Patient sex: M
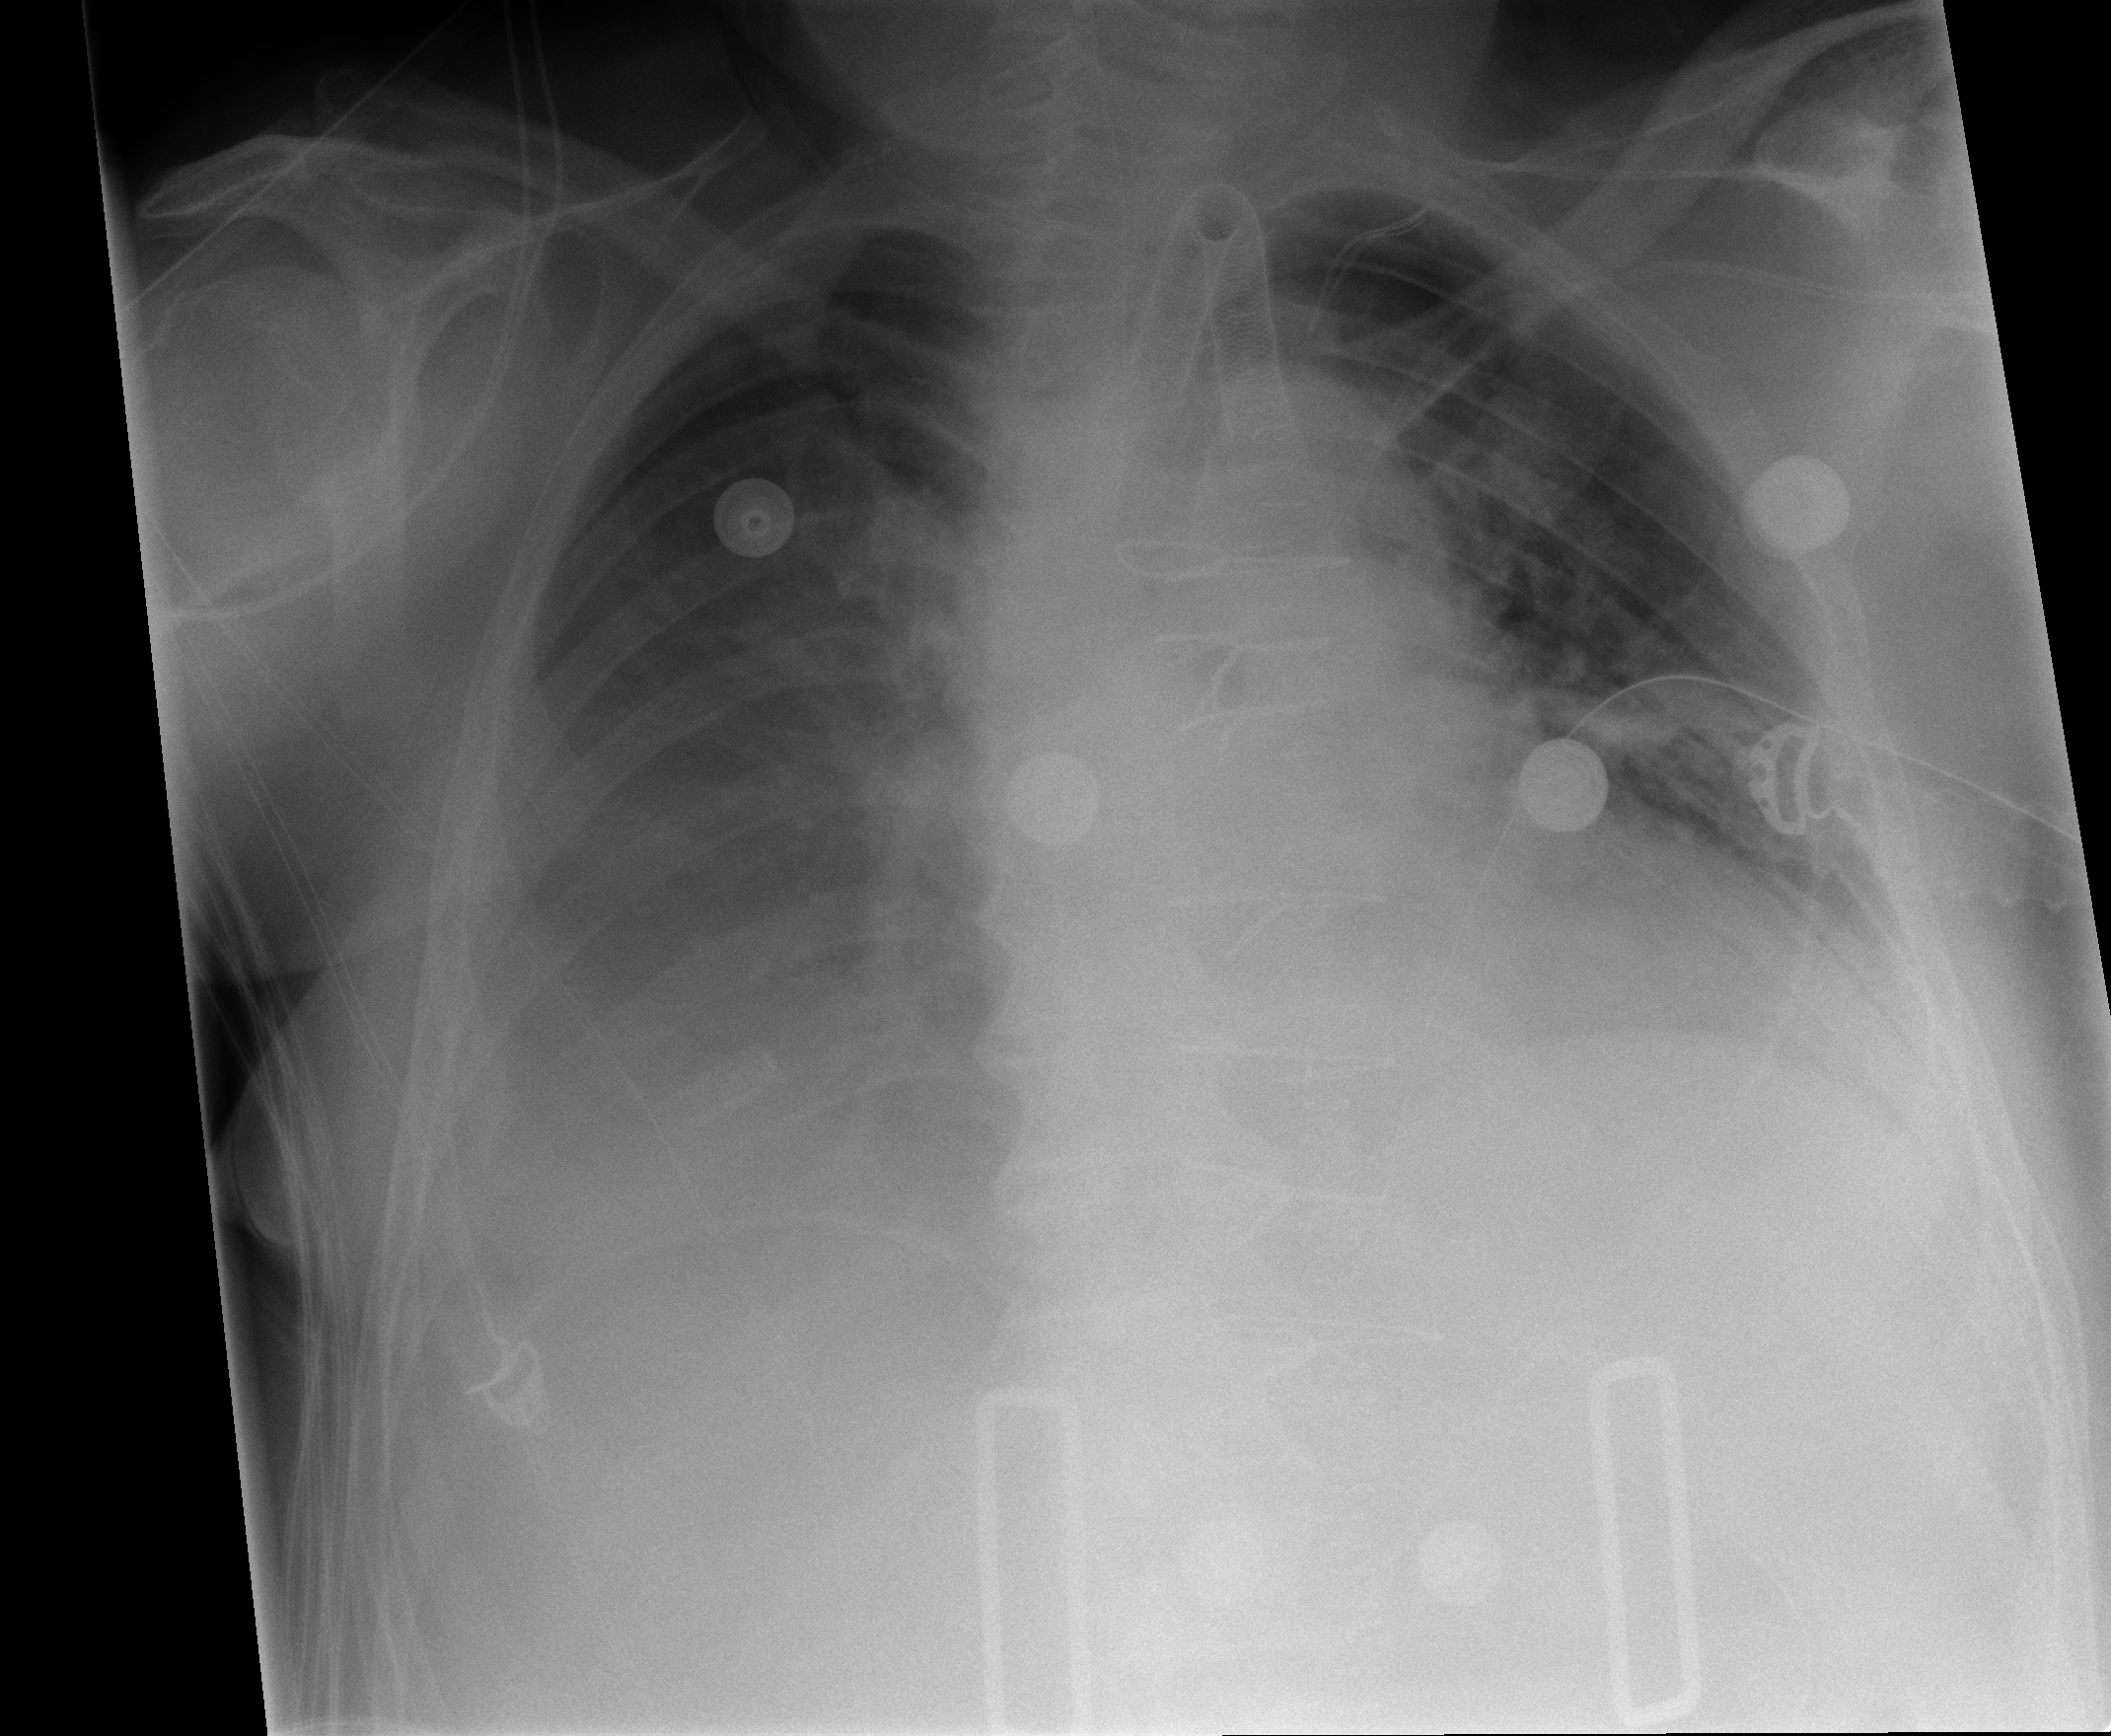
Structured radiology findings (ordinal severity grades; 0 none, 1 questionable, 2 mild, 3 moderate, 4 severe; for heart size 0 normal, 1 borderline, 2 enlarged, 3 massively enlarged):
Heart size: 0
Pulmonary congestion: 2
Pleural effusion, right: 3
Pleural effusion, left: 2
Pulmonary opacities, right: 0
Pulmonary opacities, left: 0
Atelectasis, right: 2
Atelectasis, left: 2